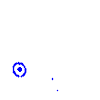
Particle: pion